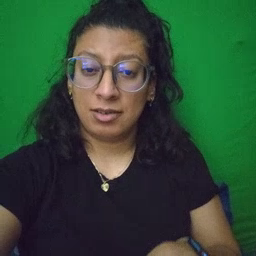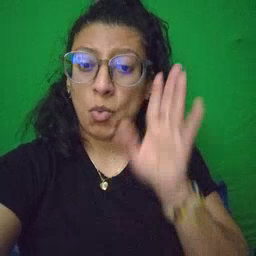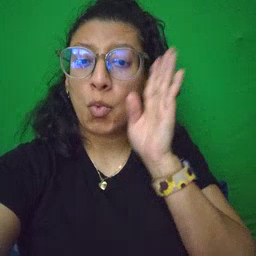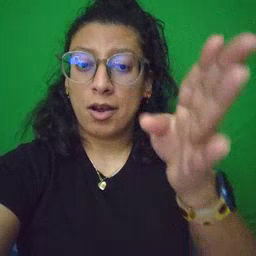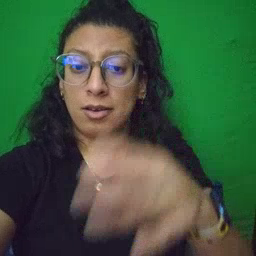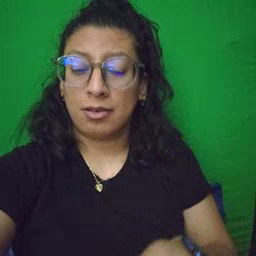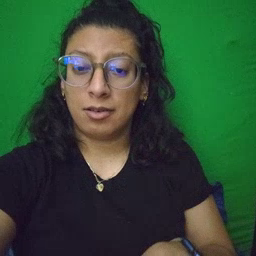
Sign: will